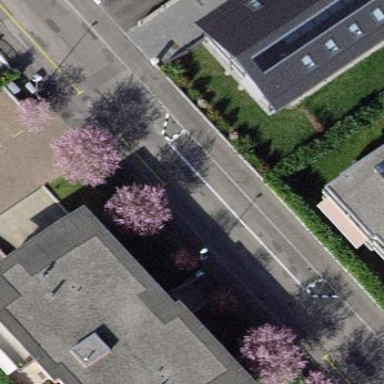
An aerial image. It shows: Street side parking area.